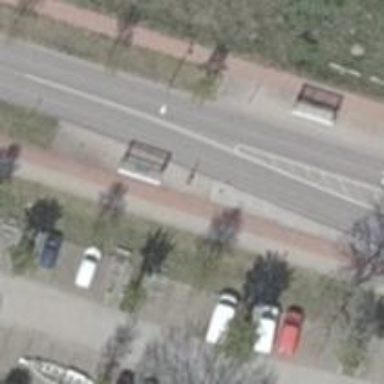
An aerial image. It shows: Public transport stop position.